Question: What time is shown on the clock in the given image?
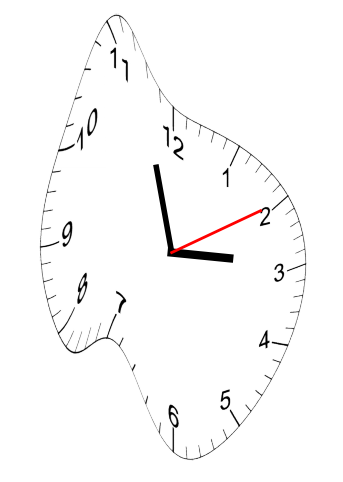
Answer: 02:57:10